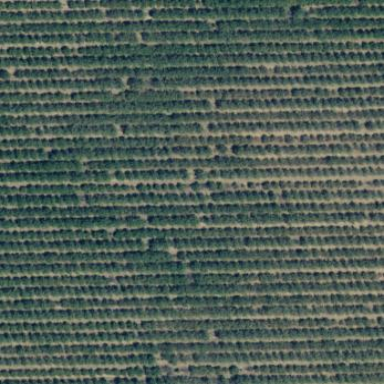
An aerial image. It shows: Orchard.